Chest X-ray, PA view. Patient: 46 years old, sex M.
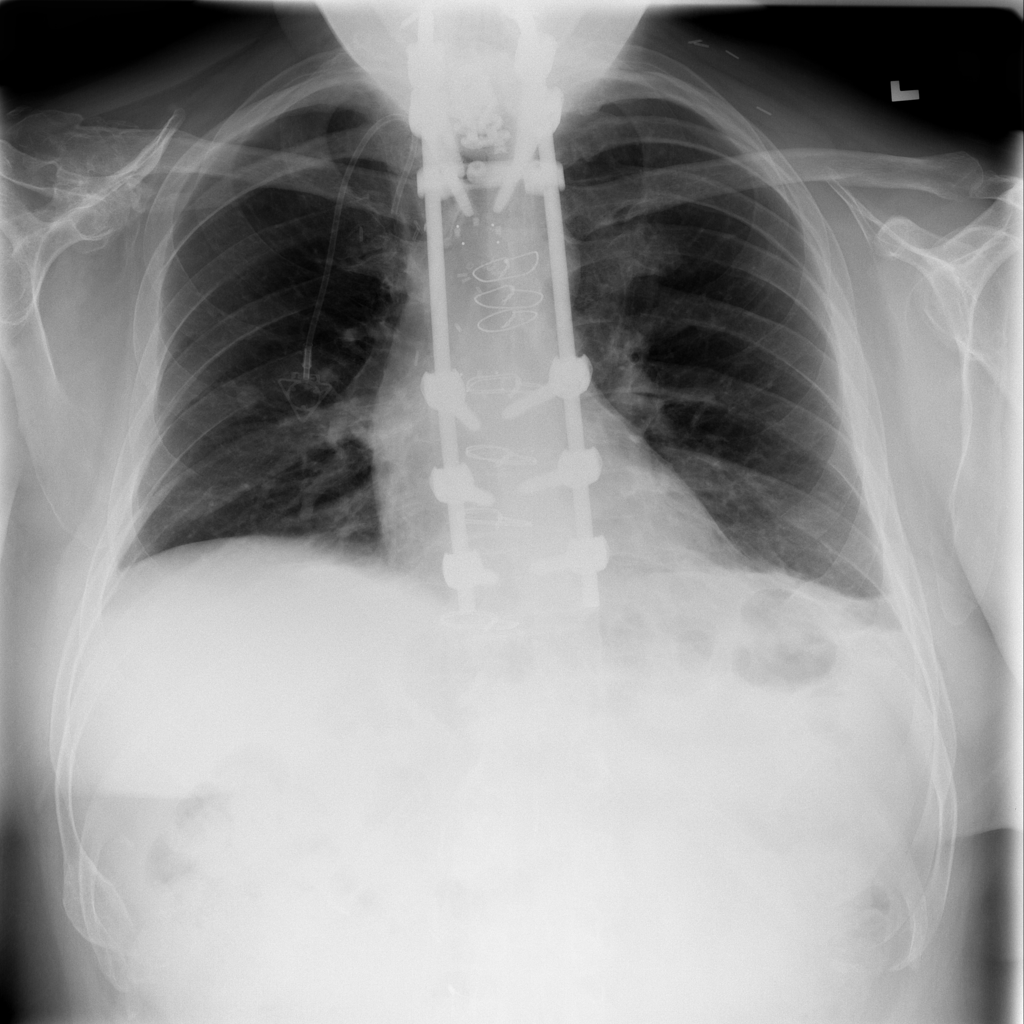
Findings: Effusion